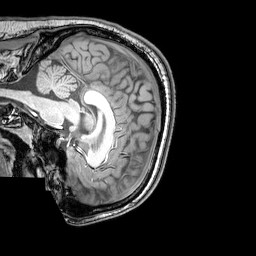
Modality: T1w
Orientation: sagittal
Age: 23
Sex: male
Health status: healthy
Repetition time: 0.081 s
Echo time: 0.037 s